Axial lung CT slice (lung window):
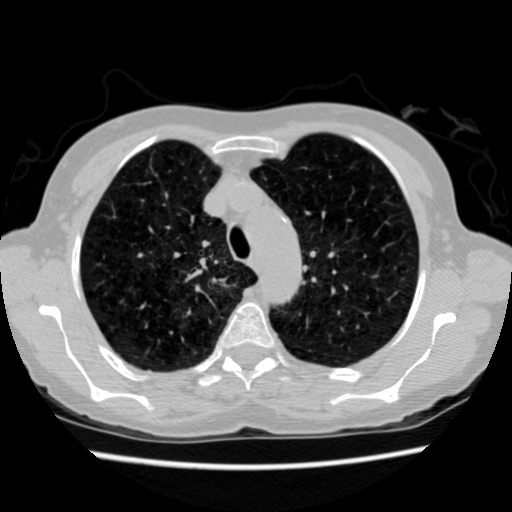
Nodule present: no